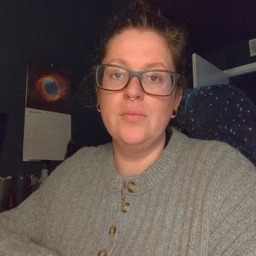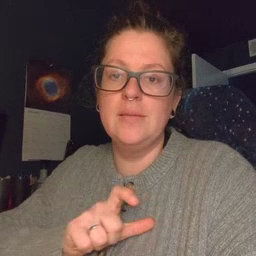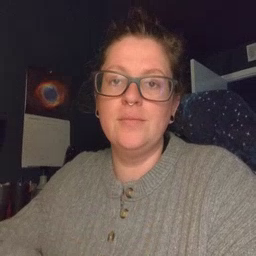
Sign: police